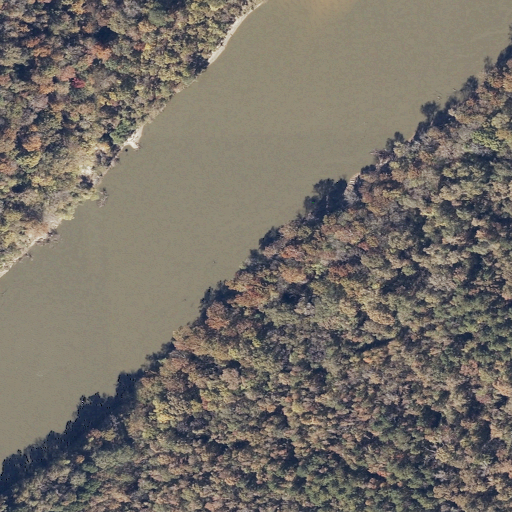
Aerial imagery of bar in Alabama named Holts Bar containing open water, woody wetlands, mixed forest, deciduous forest, herbaceous wetlands, evergreen forest, and grassland